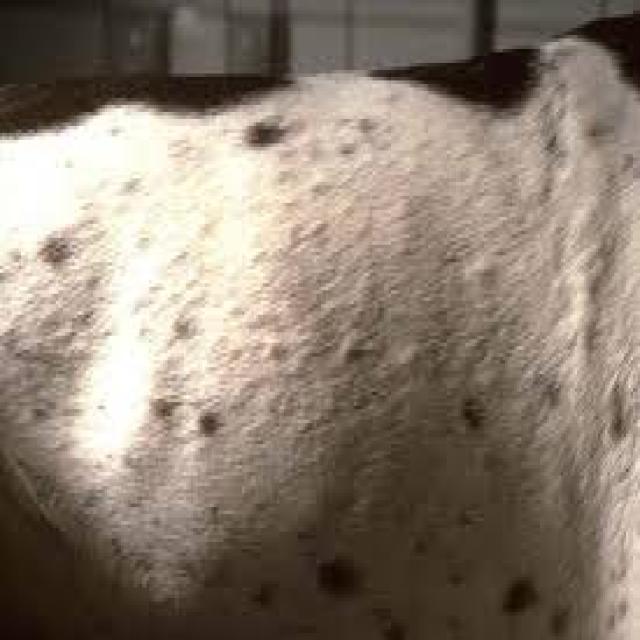
Canine hypersensitivity reaction — allergic skin response with urticaria, erythema, pruritus, and angioedema. May be food, environmental, or flea allergy related.